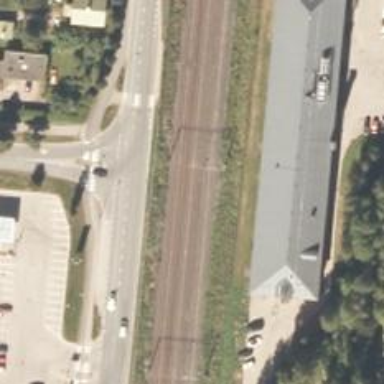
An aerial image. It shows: Railway track with continuous electrified contact line.